Question: I am trying to do a simple map rendered in OpenGL 2.1 and Qt5. But I'm failing on very basic issues. The one I'm presenting here is surface normals.
I have 4 object made of a single triangle geometry. A geoetry to make simple, is a dynamically allocated array of 'Vertex', where a Vertex is a couple of two 'QVector3D', a 3D position class predefined in Qt.
'''
struct Vertex
{
QVector3D position;
QVector3D normal;
};
'''
I'm computing the normal at a vertex by using the cross product of the two vectors from that vertex to the next or previous vertex. Normal computation for the structure seems fine, by debugging or printing results to the console.
'''
QVector3D(-2, -2, -2) has normal QVector3D(0, 0, 1)
QVector3D(2, -2, -2) has normal QVector3D(0, 0, 1)
QVector3D(-2, 2, -2) has normal QVector3D(0, 0, 1)
...
'''
But when I feed the data to the shaders, the result are absurd! Here is a picture of the polygons colored with the normal value at each position:

As in normal maps, red=x, green=y and blue=z. The top left corner of the black square is the origin of the world. As you can see the normal at some point seems to simply be the position at that point, without the z-value. Can you hint me what might be wrong, knowing the painting code is :
'''
glUseProgram(program.programId());
glEnableClientState(GL_NORMAL_ARRAY);
program.setUniformValue("modelViewProjectionMatrix", viewCamera);
program.setUniformValue("entityBaseColor", QColor(0,120,233));
program.setUniformValue("sunColor", QColor("white"));
program.setUniformValue("sunBrightness", 1.0f);
static QVector3D tmpSunDir = QVector3D(0.2,-0.2,1.0).normalized();
program.setUniformValue("sunDir",tmpSunDir);
for( size_t i = 0; i < m_numberOfBoundaries; ++i)
{
glBindBuffer(GL_ARRAY_BUFFER, m_bufferObjects[i]);
int vertexLocation = program.attributeLocation("vertexPosition");
program.setAttributeArray( vertexLocation, GL_FLOAT, &(m_boundaries[i].data->position), sizeof(Vertex) );
program.enableAttributeArray(vertexLocation);
glVertexAttribPointer( vertexLocation, 3, GL_FLOAT, GL_FALSE, sizeof(Vertex), 0 );
int vertexNormal = program.attributeLocation("vertexNormal");
program.setAttributeArray( vertexNormal, GL_FLOAT, &(m_boundaries[i].data->normal), sizeof(Vertex) );
program.enableAttributeArray(vertexNormal);
glVertexAttribPointer( vertexNormal, 3, GL_FLOAT, GL_FALSE, sizeof(Vertex), 0 );
glDrawArrays( GL_POLYGON, 0, m_boundaries[i].sizeOfData );
}
glDisableClientState(GL_NORMAL_ARRAY);
'''
where a boundary is a geometrically connected component of the polygon. 'program' is a 'QOpenGLShaderProgram', an <URL>. Each boundary is bound to a buffer object. The buffer object numbers are stored in the array 'm_bufferObjects'. Polygon "boundaries" are stored as 'struct' in the array 'm_boundaries'. They have two fields : 'data', a pointer to the start of the array of vertices for the loop, and 'sizeOfData', the number of points for the polygon.
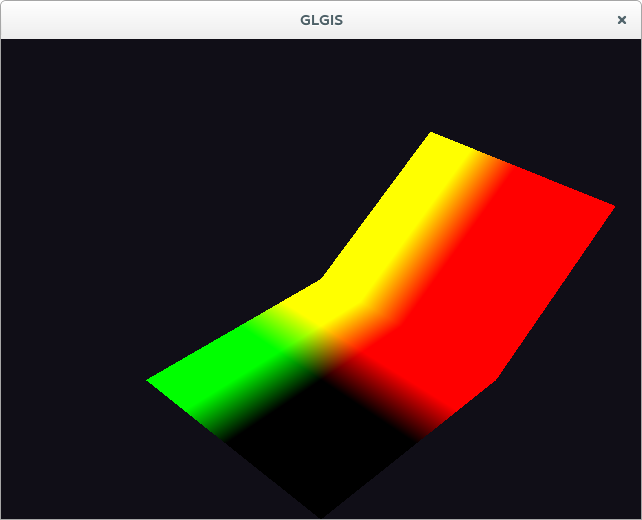
Answer: Until I get to the real problem of yours, here's something, probably unrelated but just as wrong:
'''
glEnableClientState(GL_NORMAL_ARRAY);
/*...*/
glDisableClientState(GL_NORMAL_ARRAY);
'''
You're using self defined vertex attributes, so it makes absolutely no sense to use those old fixed function pipeline client state locations. Use 'glEnableVertexAttribArray(location_index)' instead,
### Update
So I finally came around to take a closer look at your code and your problem is the mix of Qt's abstraction layer and use of raw OpenGL commands. Essentially your problem boils down to that you have a VBO bound when making calls to 'QOpenGLShaderProgram::setAttribArray' followed by a call of 'glVertexAttribPointer'.
One problem is, that 'setAttribArray' internally makes the call of 'glVertexAttribPointer' for you, so your own call to it is redundant and overwrites whatever Qt's stuff did. The more severe problem is, that you do have a VBO bound by 'glBindBuffer', so calls to 'glVertexAttribPointer' actually take an byte offset into the VBO data instead of a pointer (in fact with a VBO bound passing a 0, which in pointer terms was a null pointer will yield a perfectly valid data offset). See this answer by me, why this is all a bit misleading and actually violates the C specification: <URL>
Recent OpenGL versions actually have a new API for specifying attrib array offsets that conform to the C language specification.
The correct Qt method to use would be 'QOpenGLShaderProgramm::setAttribBuffer'. Unfortunately your code shows not the exact definition of m_boundaries and your call to 'glBufferData' or 'glBufferSubData'; if I had that I could give you instructions on how to alter your code.